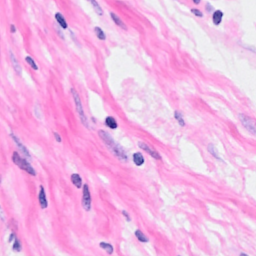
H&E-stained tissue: Breast